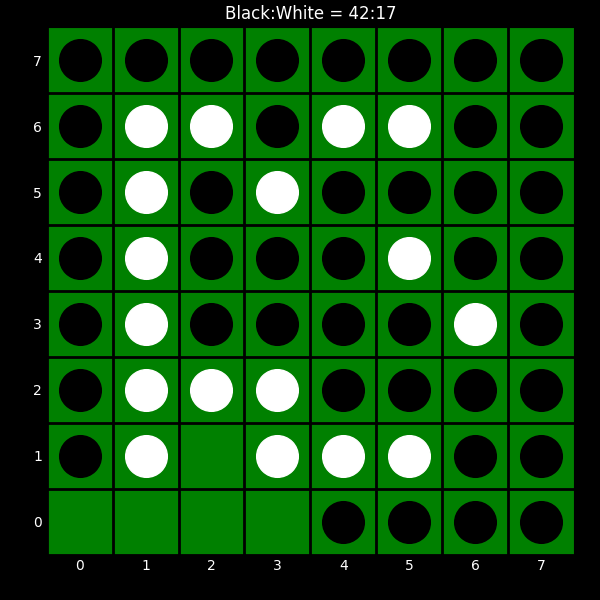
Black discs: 42
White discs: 17